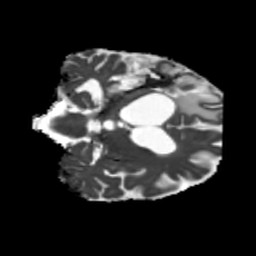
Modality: MD
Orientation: coronal
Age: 67
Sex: male
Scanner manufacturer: siemens
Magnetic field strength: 3 T
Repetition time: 5.25 s
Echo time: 0.08 s